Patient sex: M
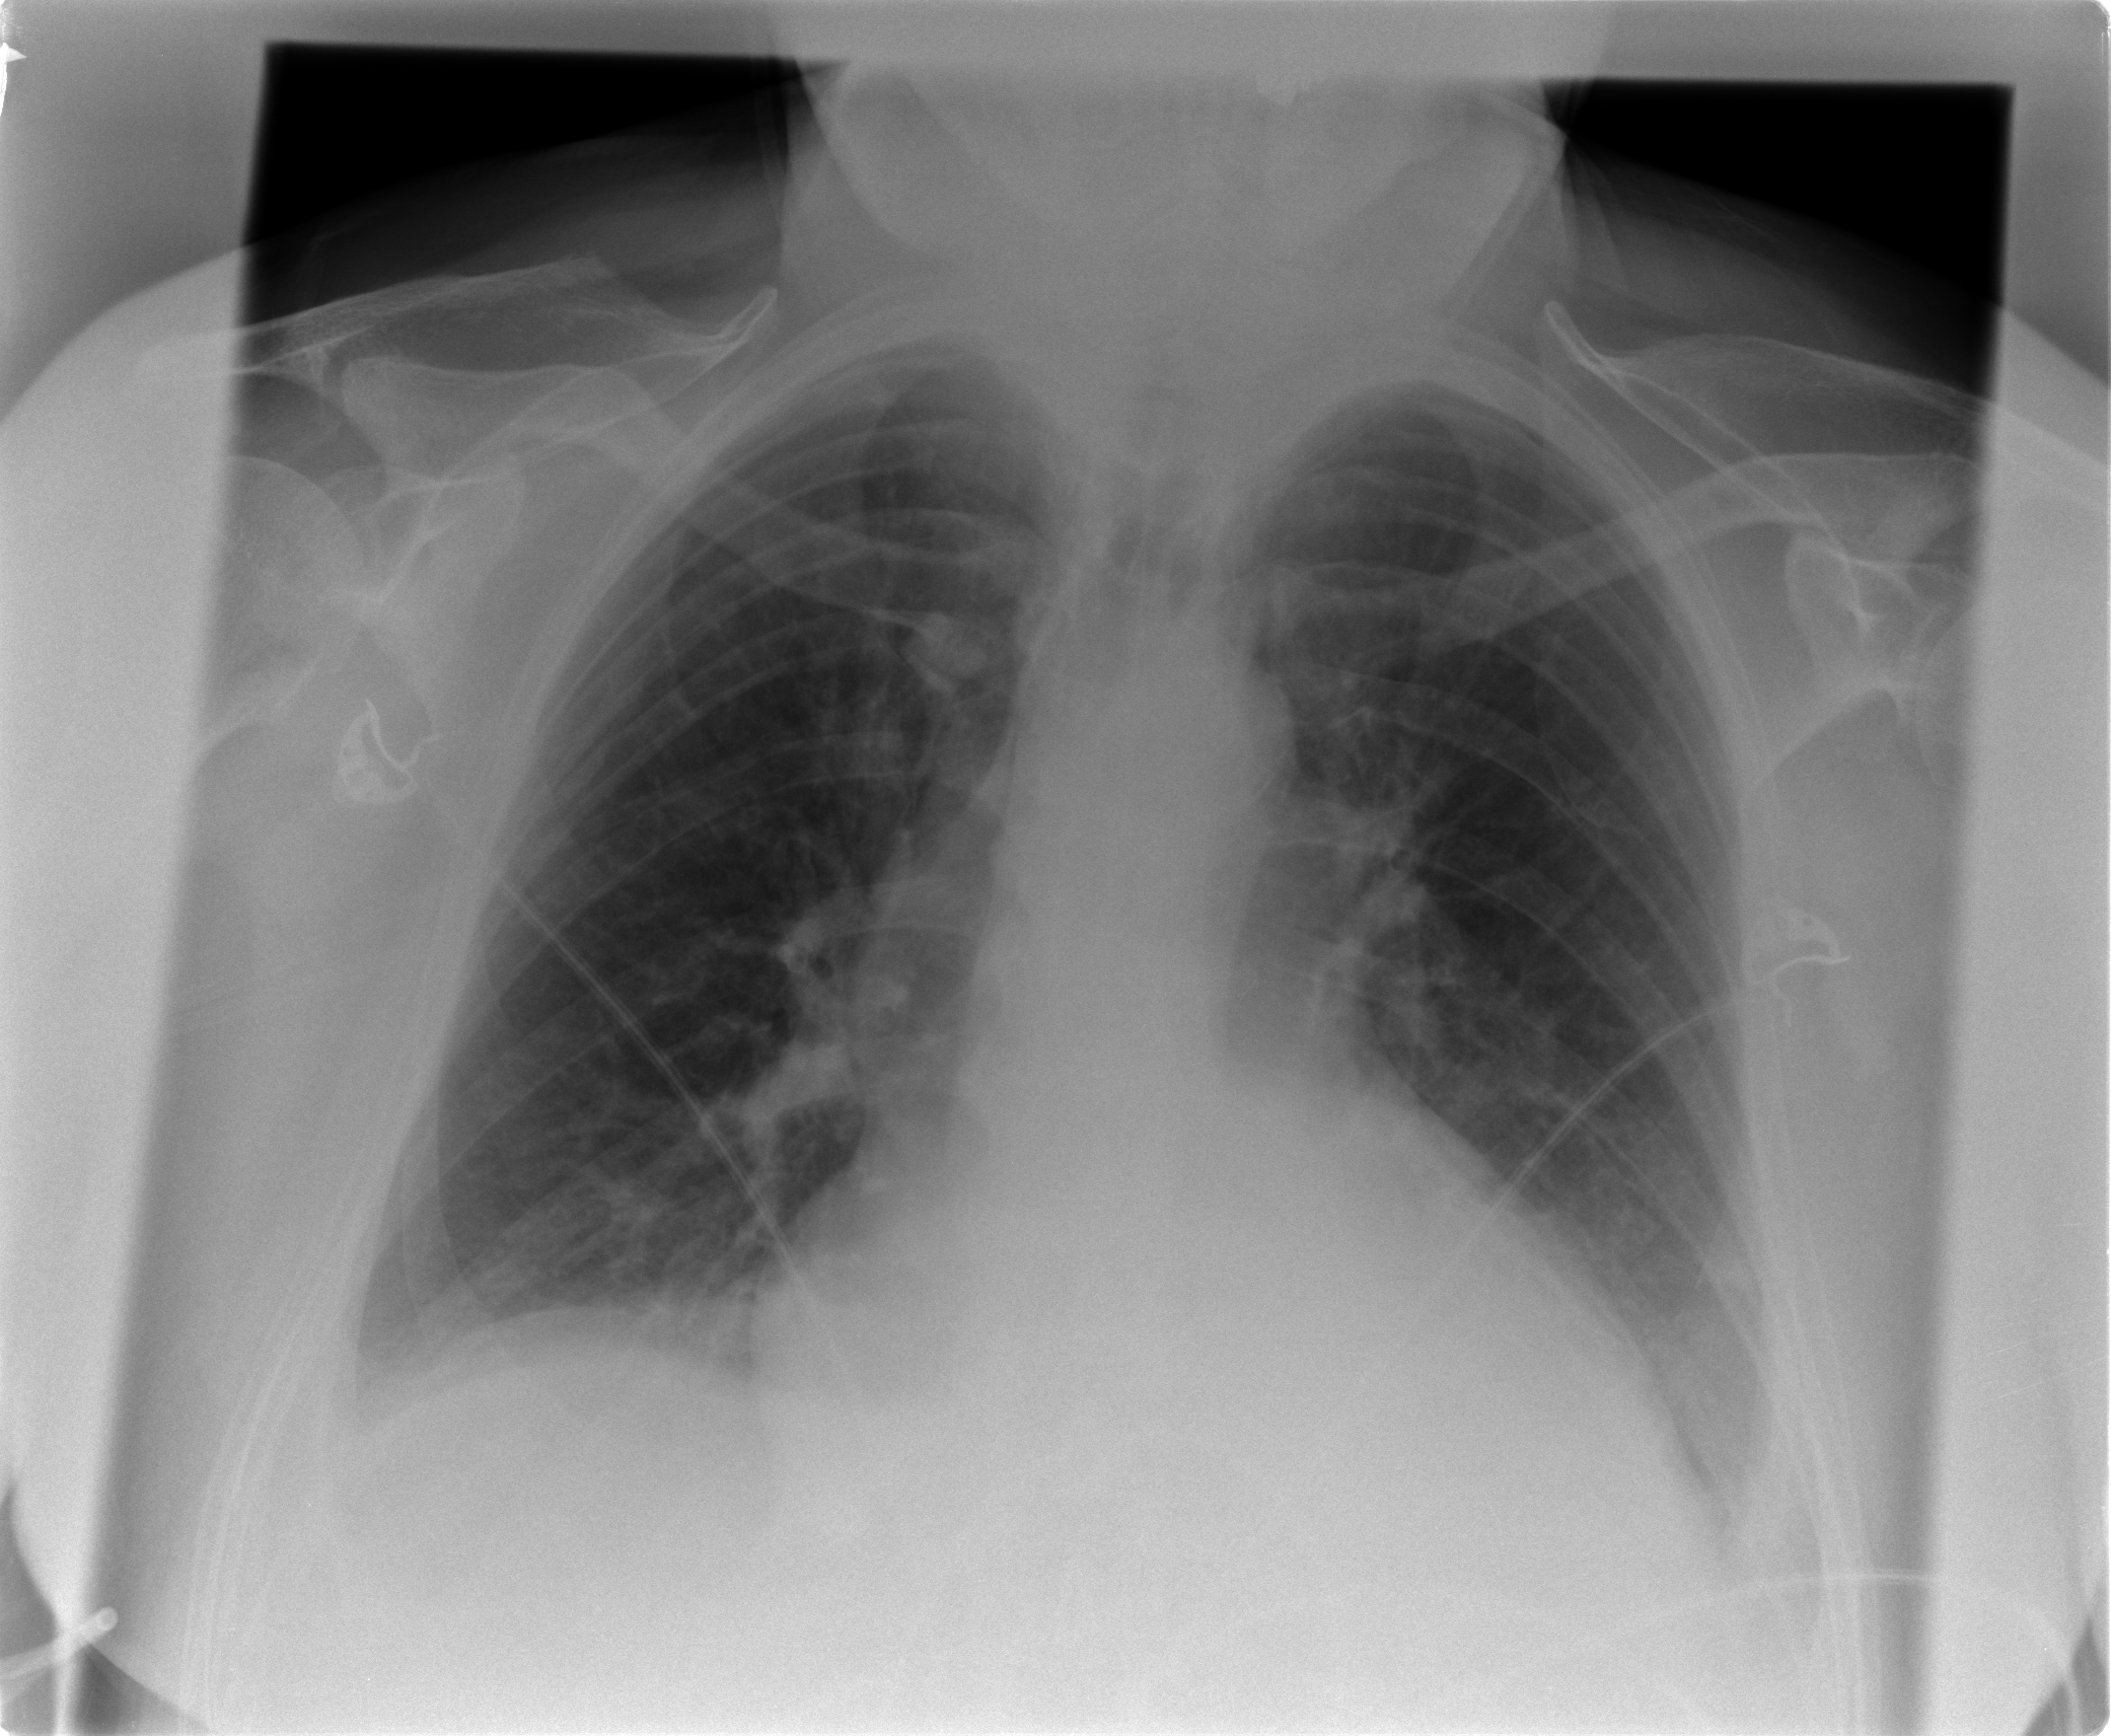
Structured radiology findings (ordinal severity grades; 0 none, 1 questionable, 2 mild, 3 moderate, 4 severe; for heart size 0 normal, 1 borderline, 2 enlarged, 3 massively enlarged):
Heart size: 2
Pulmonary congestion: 1
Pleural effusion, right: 1
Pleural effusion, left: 1
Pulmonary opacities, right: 0
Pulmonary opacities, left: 0
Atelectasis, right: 2
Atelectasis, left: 1